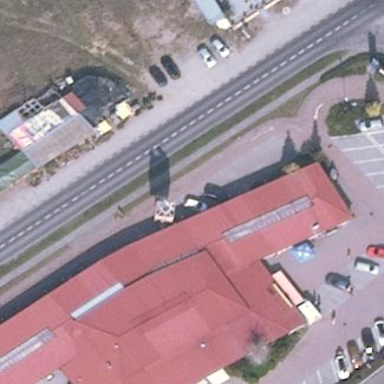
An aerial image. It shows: Retail building housing supermarket.